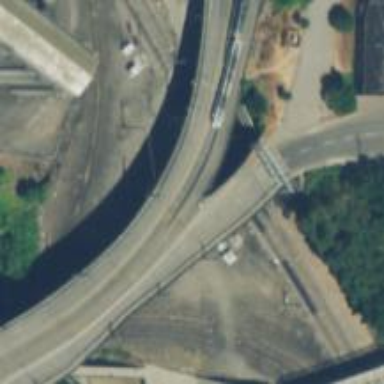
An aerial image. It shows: Secondary road on asphalt bridge with truss structure.